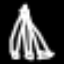
Label: The Eiffel Tower